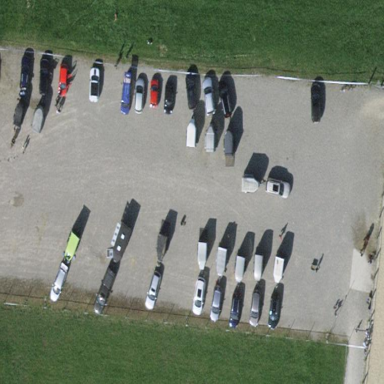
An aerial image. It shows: Parking area with surface.